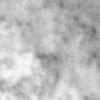
Label: no_change